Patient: sex M, age 62
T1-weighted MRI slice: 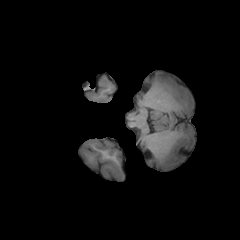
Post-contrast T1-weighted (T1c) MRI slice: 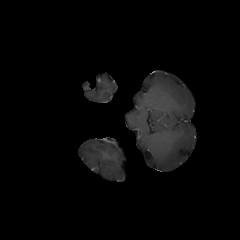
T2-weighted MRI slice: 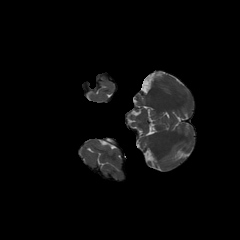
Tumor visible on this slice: no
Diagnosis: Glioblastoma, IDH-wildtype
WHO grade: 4